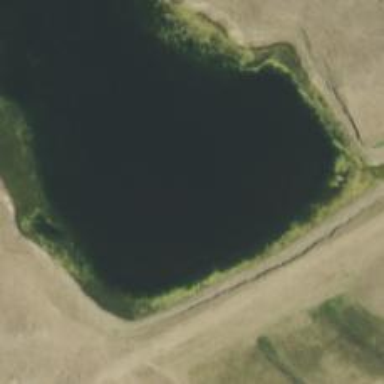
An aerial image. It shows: Reservoir.